Question: i have a form ,if i submit it then i want the success message to be print from my json response in the same page.
I am getting many values from the json response but i only want the variable called as "message" which i have define in my java action.
'''
'{"errmsg":null,"jsonModel":null,"message":"Succussfuyly completed the task","model":
{"createdDate":null,"createrId":null,"id":null,"themeCaption":null,"themeName":null,
"themeScreenshot":null,"updateId":null,"updatedDate":null},"oper":null,"theme":{"createdDate":null,
"createrId":null,"id":null,"themeCaption":null,"themeName":null,"themeScreenshot":null,
"updateId":null,"updatedDate":null},"themeScreenshot":null}'
'''
index.jsp
'''
<script type="text/javascript">
$(document).ready( function() {
$.subscribe('handleJsonResult', function(event,data) {
$('#result').html("<div id='languagesList'> <s:property value="Message"/> </div>"+'' + data.Message + '');
var list = $('#languagesList');
$.each(event.originalEvent.data, function(index, value) {
list.append('<h1>'+value+'</h1>
');
});
});
});
</script>
</head>
<body>
<img id="indicator" src="${pageContext.request.contextPath}/images/others/ajax-loader.gif" alt="Loading..." style="display:none"/>
<s:form action="updatethemeimageform" method="post" enctype="multipart/form-data" id="remoteform" theme="simple" >
<s:hidden value="%{#parameters.themeid}" name="themId"/>
<s:file name="themeScreenshot" label="Theme Screenshot" />
<sj:a button="true" id="btnsid" buttonIcon="ui-icon-gear" dataType="json" indicator="indicator" onSuccessTopics="handleJsonResult"
formIds="remoteform" targets="result" >Submit This Form</sj:a>
</s:form>
<sj:div id="result" >
Json Result will come here
</sj:div>
'-----------
---------------
private String Message;
public String updateThemesImage(){
setMessage("Succussfuyly completed the task");
return SUCCESS;
}
------------
-----------
With getter & setters'
'''
From my above jquery function i am geting output like this
please help me to solve this problem
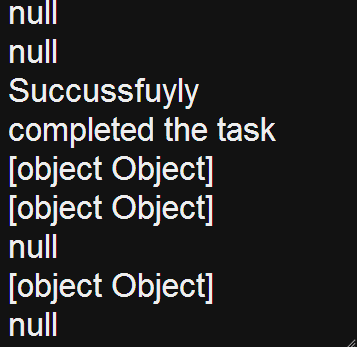
Answer: Your 'each' loop is working correctly however if you only want several specific variables use object notation to retrieve them:
'''
$.subscribe('handleJsonResult', function(event, data) {
$('#result').html("<div id='languagesList'> <s:property value="Message "/> </div>" + '' + data.Message + '');
var list = $('#languagesList');
var jsonData = event.originalEvent.data;
/* example retrieving ID and message*/
list.append('<h1>ID:' + jsonData.id + ', Message:' + jsonData.message +'</h1>
');
});
'''